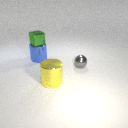
small green metal cube above large blue metal cylinder